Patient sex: M
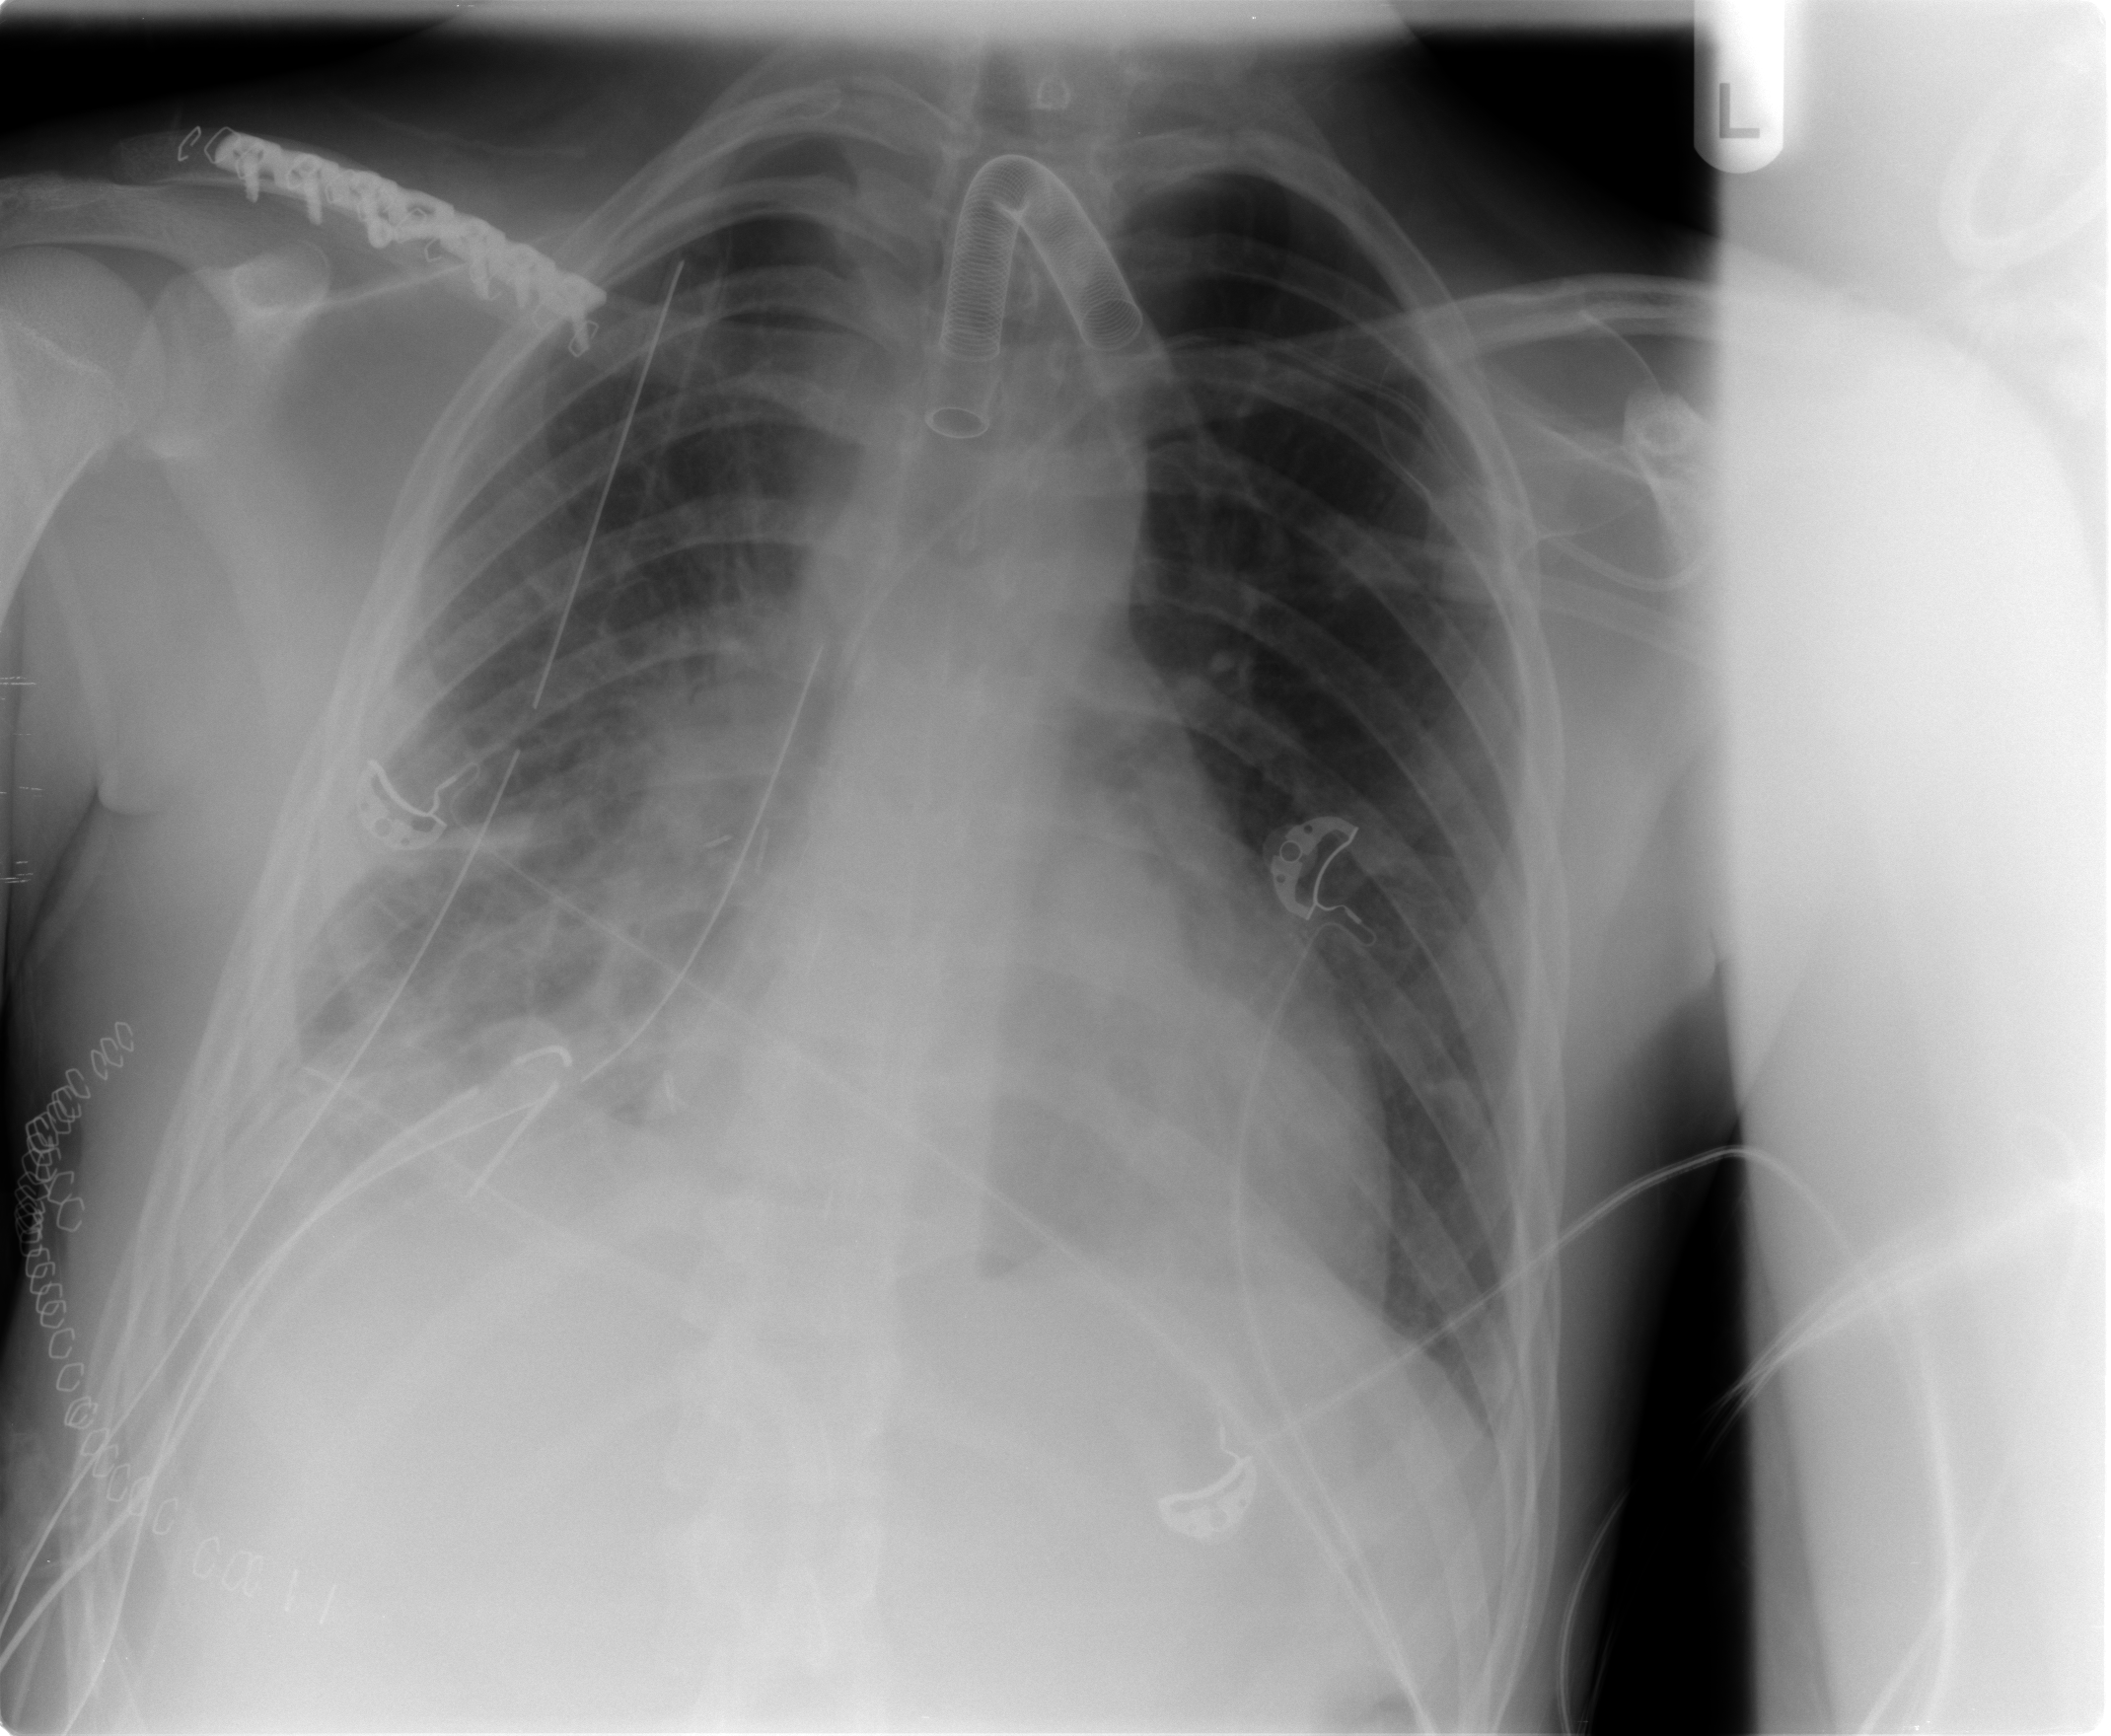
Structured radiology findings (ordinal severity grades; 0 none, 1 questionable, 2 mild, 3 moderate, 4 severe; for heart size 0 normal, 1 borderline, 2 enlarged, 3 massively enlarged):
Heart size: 2
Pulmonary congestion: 0
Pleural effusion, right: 2
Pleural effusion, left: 0
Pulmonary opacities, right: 2
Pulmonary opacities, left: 1
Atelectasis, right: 2
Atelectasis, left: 2